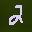
Label: 2